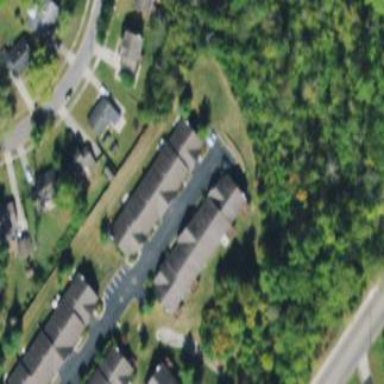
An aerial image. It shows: Image showing building with apartments.